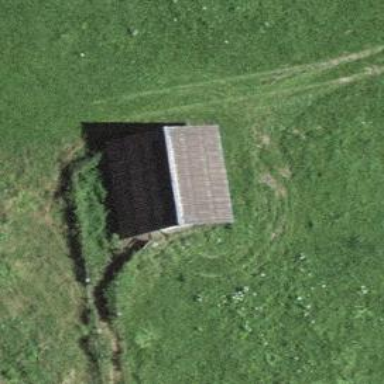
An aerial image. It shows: Barn.